Interaction volume radius: 5 \u00c5
Interaction volume height: 15 \u00c5
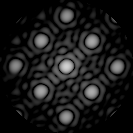
Disorder parameter: 0.03791